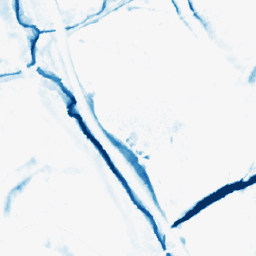
Category: morphological
Decomposition family: morphological_diamond
Decomposition parameters: operation: closing
radius: 10
Upsampling method: nearest
Upsampling parameters: scale: 2
Upsampling scale: 2